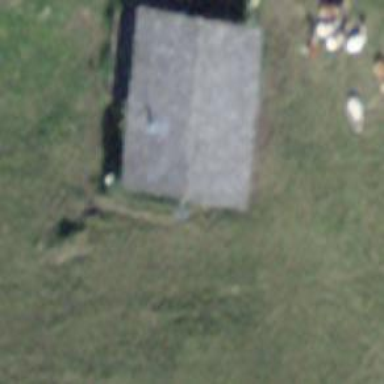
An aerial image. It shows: Barn.